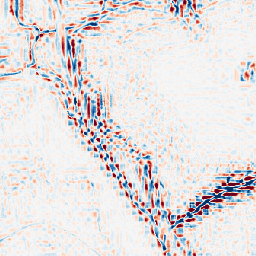
Category: wavelet
Decomposition family: wavelet_reverse_biorthogonal
Decomposition parameters: wavelet: rbio3.5
level: 3
Upsampling method: edge_directed
Upsampling parameters: scale: 4
Upsampling scale: 4